Question: For some reason a simple trigger using the standard ActivateTrigger script is not working.
I've got a box which is marked Is Trigger and has the Activate Trigger script component. It is supposed to turn on (activate) a point light in this "room", called Point light 1.
As seen from the image below, everything looks like it should be set up correctly. Yet when the player controller hits the box, the light is not activated.

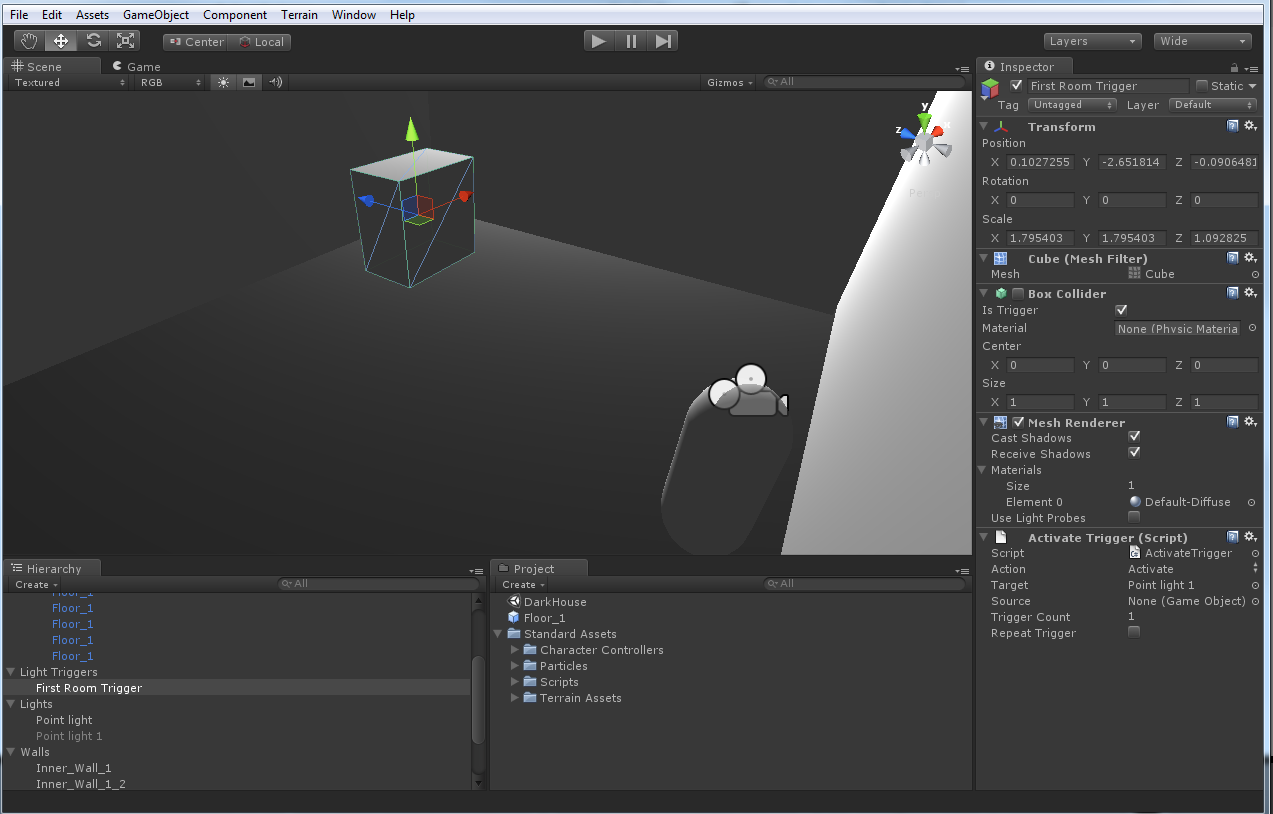
Answer: I think it is because your Component Box Collider is disable.
Just Click on the checkbox near Box Collider name.